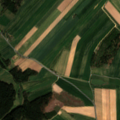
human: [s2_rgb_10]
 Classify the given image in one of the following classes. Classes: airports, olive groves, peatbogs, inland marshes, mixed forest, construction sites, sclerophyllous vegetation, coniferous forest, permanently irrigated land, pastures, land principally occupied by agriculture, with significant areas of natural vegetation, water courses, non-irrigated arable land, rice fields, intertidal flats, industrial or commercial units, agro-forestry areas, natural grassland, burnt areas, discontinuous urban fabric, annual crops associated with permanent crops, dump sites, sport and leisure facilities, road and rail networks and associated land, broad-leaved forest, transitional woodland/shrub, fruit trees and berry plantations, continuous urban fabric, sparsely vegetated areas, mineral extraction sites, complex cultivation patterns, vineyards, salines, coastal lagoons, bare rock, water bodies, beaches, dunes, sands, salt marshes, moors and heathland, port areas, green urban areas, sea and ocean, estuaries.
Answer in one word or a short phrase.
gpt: non-irrigated arable land, coniferous forest